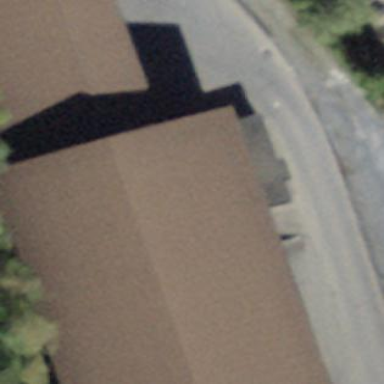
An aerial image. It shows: Industrial building.